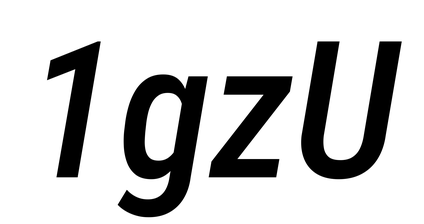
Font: Roboto-Italic_Condensed_Medium_Italic